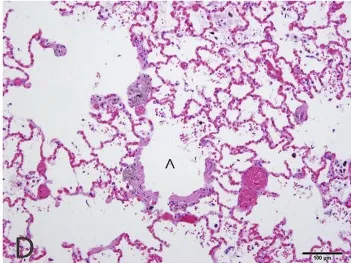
Histology of the respiratory tract of a 4-year-old Siberian Husky mix with smoke inhalation after being in a housefire. (D) Bronchiolar smooth muscle is expanded by granular, dark brown to black pigment (interpreted as carbon particles). Alveoli are variably ruptured forming coalescing airspaces (alveolar emphysema).
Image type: pathology (h&e)